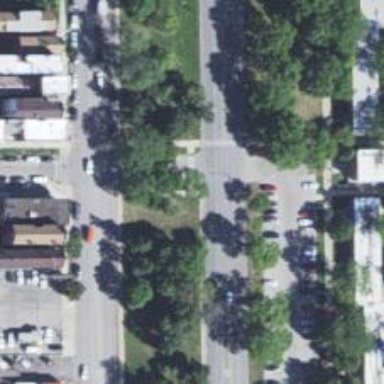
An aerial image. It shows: Footway that serves as traffic island.